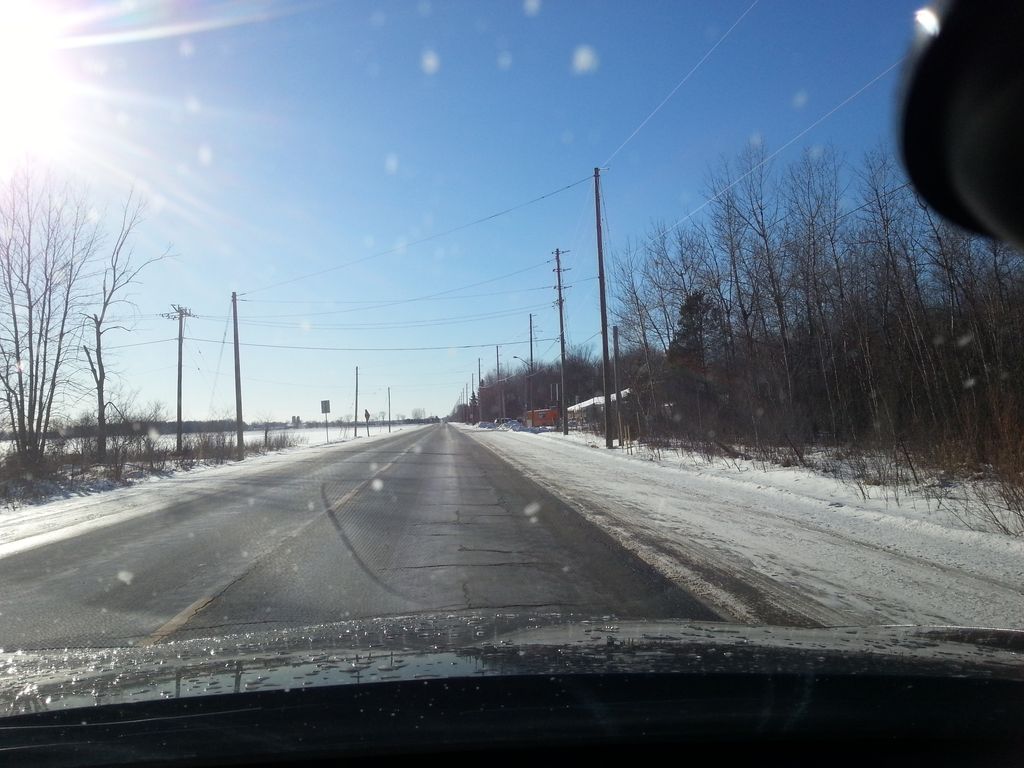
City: ottawa-gatineau